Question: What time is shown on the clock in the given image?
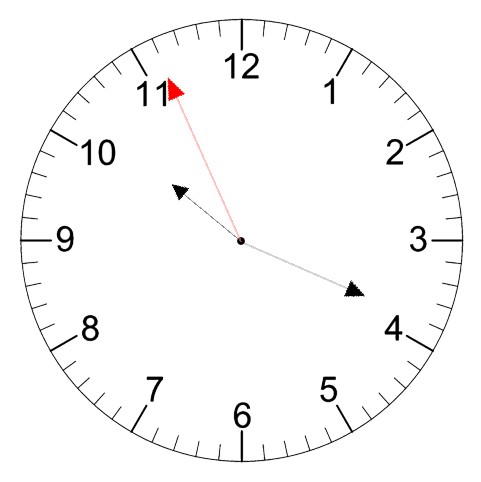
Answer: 10:18:56